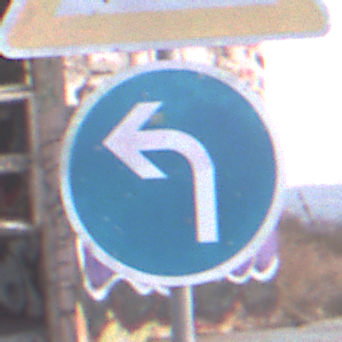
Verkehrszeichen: VorgeschriebeneFahrtrichtungLinks
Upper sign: Arbeitsstelle
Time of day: SunriseSunset
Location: Outdoor (Suburban)
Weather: PartlyCloudy
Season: NotSpecified
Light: Natural